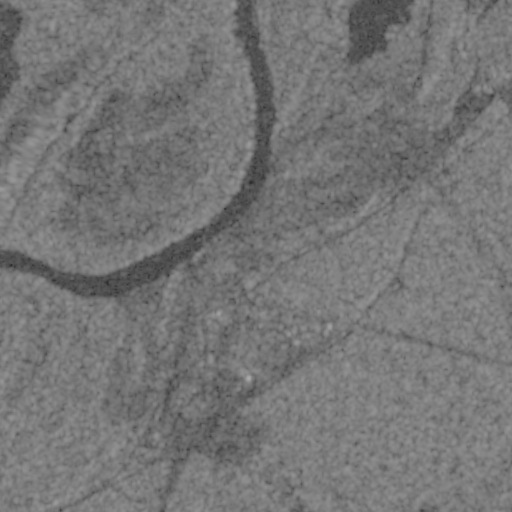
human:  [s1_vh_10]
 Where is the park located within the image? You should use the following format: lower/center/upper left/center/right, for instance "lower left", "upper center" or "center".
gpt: The park is located in the lower center of the image.
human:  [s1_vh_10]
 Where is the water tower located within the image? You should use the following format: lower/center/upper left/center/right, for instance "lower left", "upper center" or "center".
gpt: The water tower is located in the center of the image.
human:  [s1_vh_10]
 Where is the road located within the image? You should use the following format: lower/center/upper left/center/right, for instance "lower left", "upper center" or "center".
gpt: There is no road in the image.

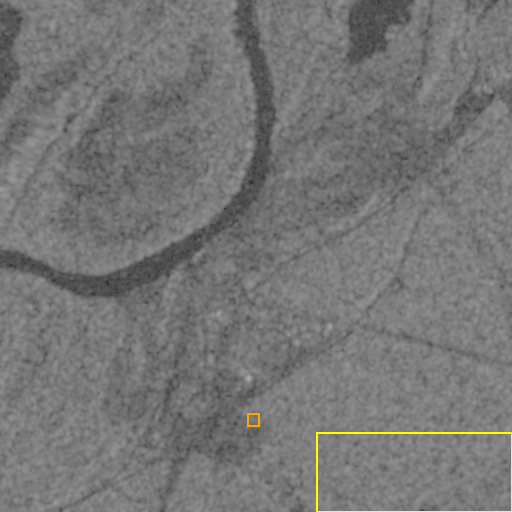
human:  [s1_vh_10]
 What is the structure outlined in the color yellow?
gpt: The structure outlined in yellow is a crop field.
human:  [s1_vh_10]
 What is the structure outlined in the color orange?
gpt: The structure outlined in orange is a park.
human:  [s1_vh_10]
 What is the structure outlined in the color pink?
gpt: There is no pink outline.